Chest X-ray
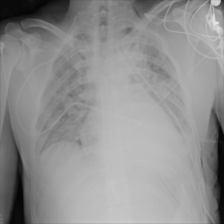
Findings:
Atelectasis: negative
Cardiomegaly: negative
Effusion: negative
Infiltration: positive
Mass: negative
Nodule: negative
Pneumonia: negative
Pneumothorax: negative
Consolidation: negative
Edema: negative
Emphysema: negative
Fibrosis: negative
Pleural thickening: negative
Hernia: negative